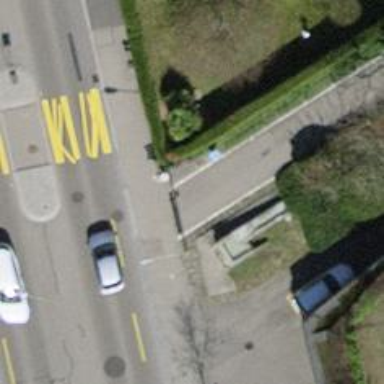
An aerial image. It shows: Traffic monitoring system is in place.